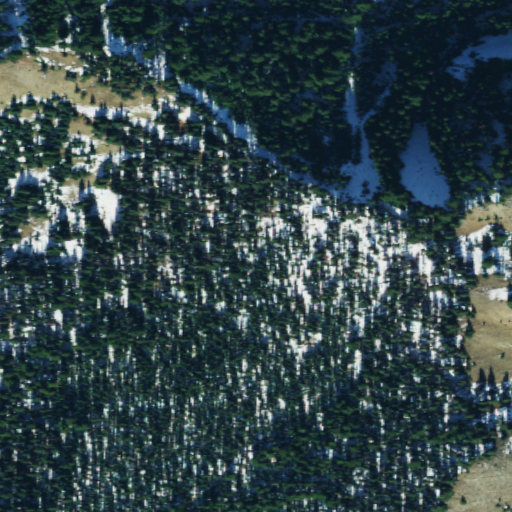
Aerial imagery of mountain in Washington named Red Mountain containing evergreen forest, shrub, and grassland